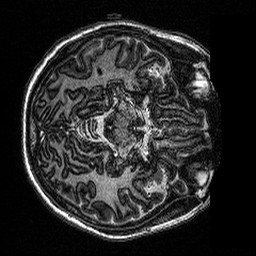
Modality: MP2RAGE
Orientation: axial
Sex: female
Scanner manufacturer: siemens
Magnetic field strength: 3 T
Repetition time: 5 s
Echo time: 0.00292 s